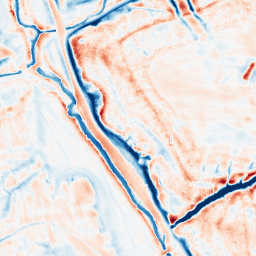
Category: edge_preserving
Decomposition family: bilateral
Decomposition parameters: d: 21
sigma_color: 100
sigma_space: 150
Upsampling method: lanczos
Upsampling parameters: scale: 4
Upsampling scale: 4